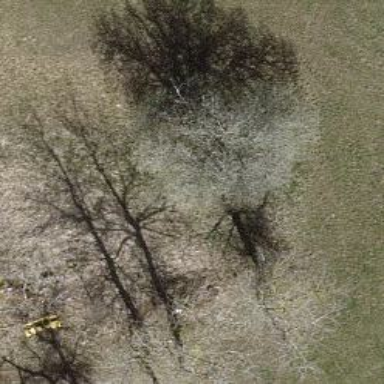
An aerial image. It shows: Single tag "natural: tree."